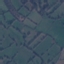
Land use / land cover: Pasture